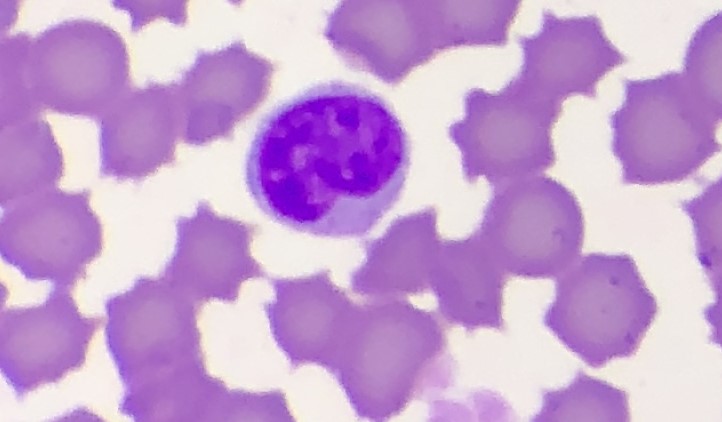
White blood cell type: Lymphocyte